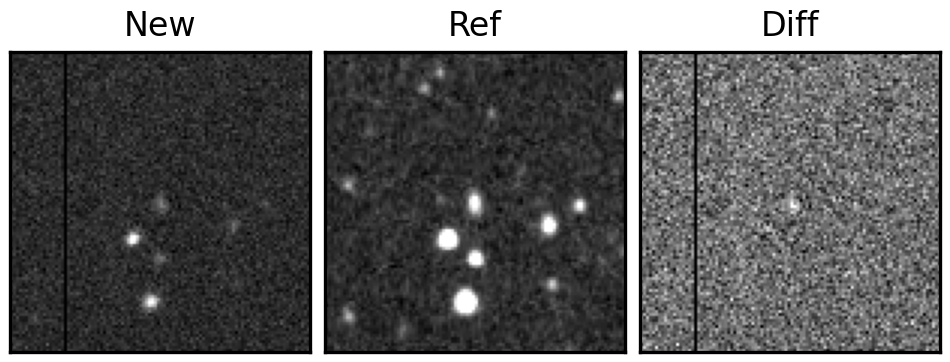
Label: real